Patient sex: M
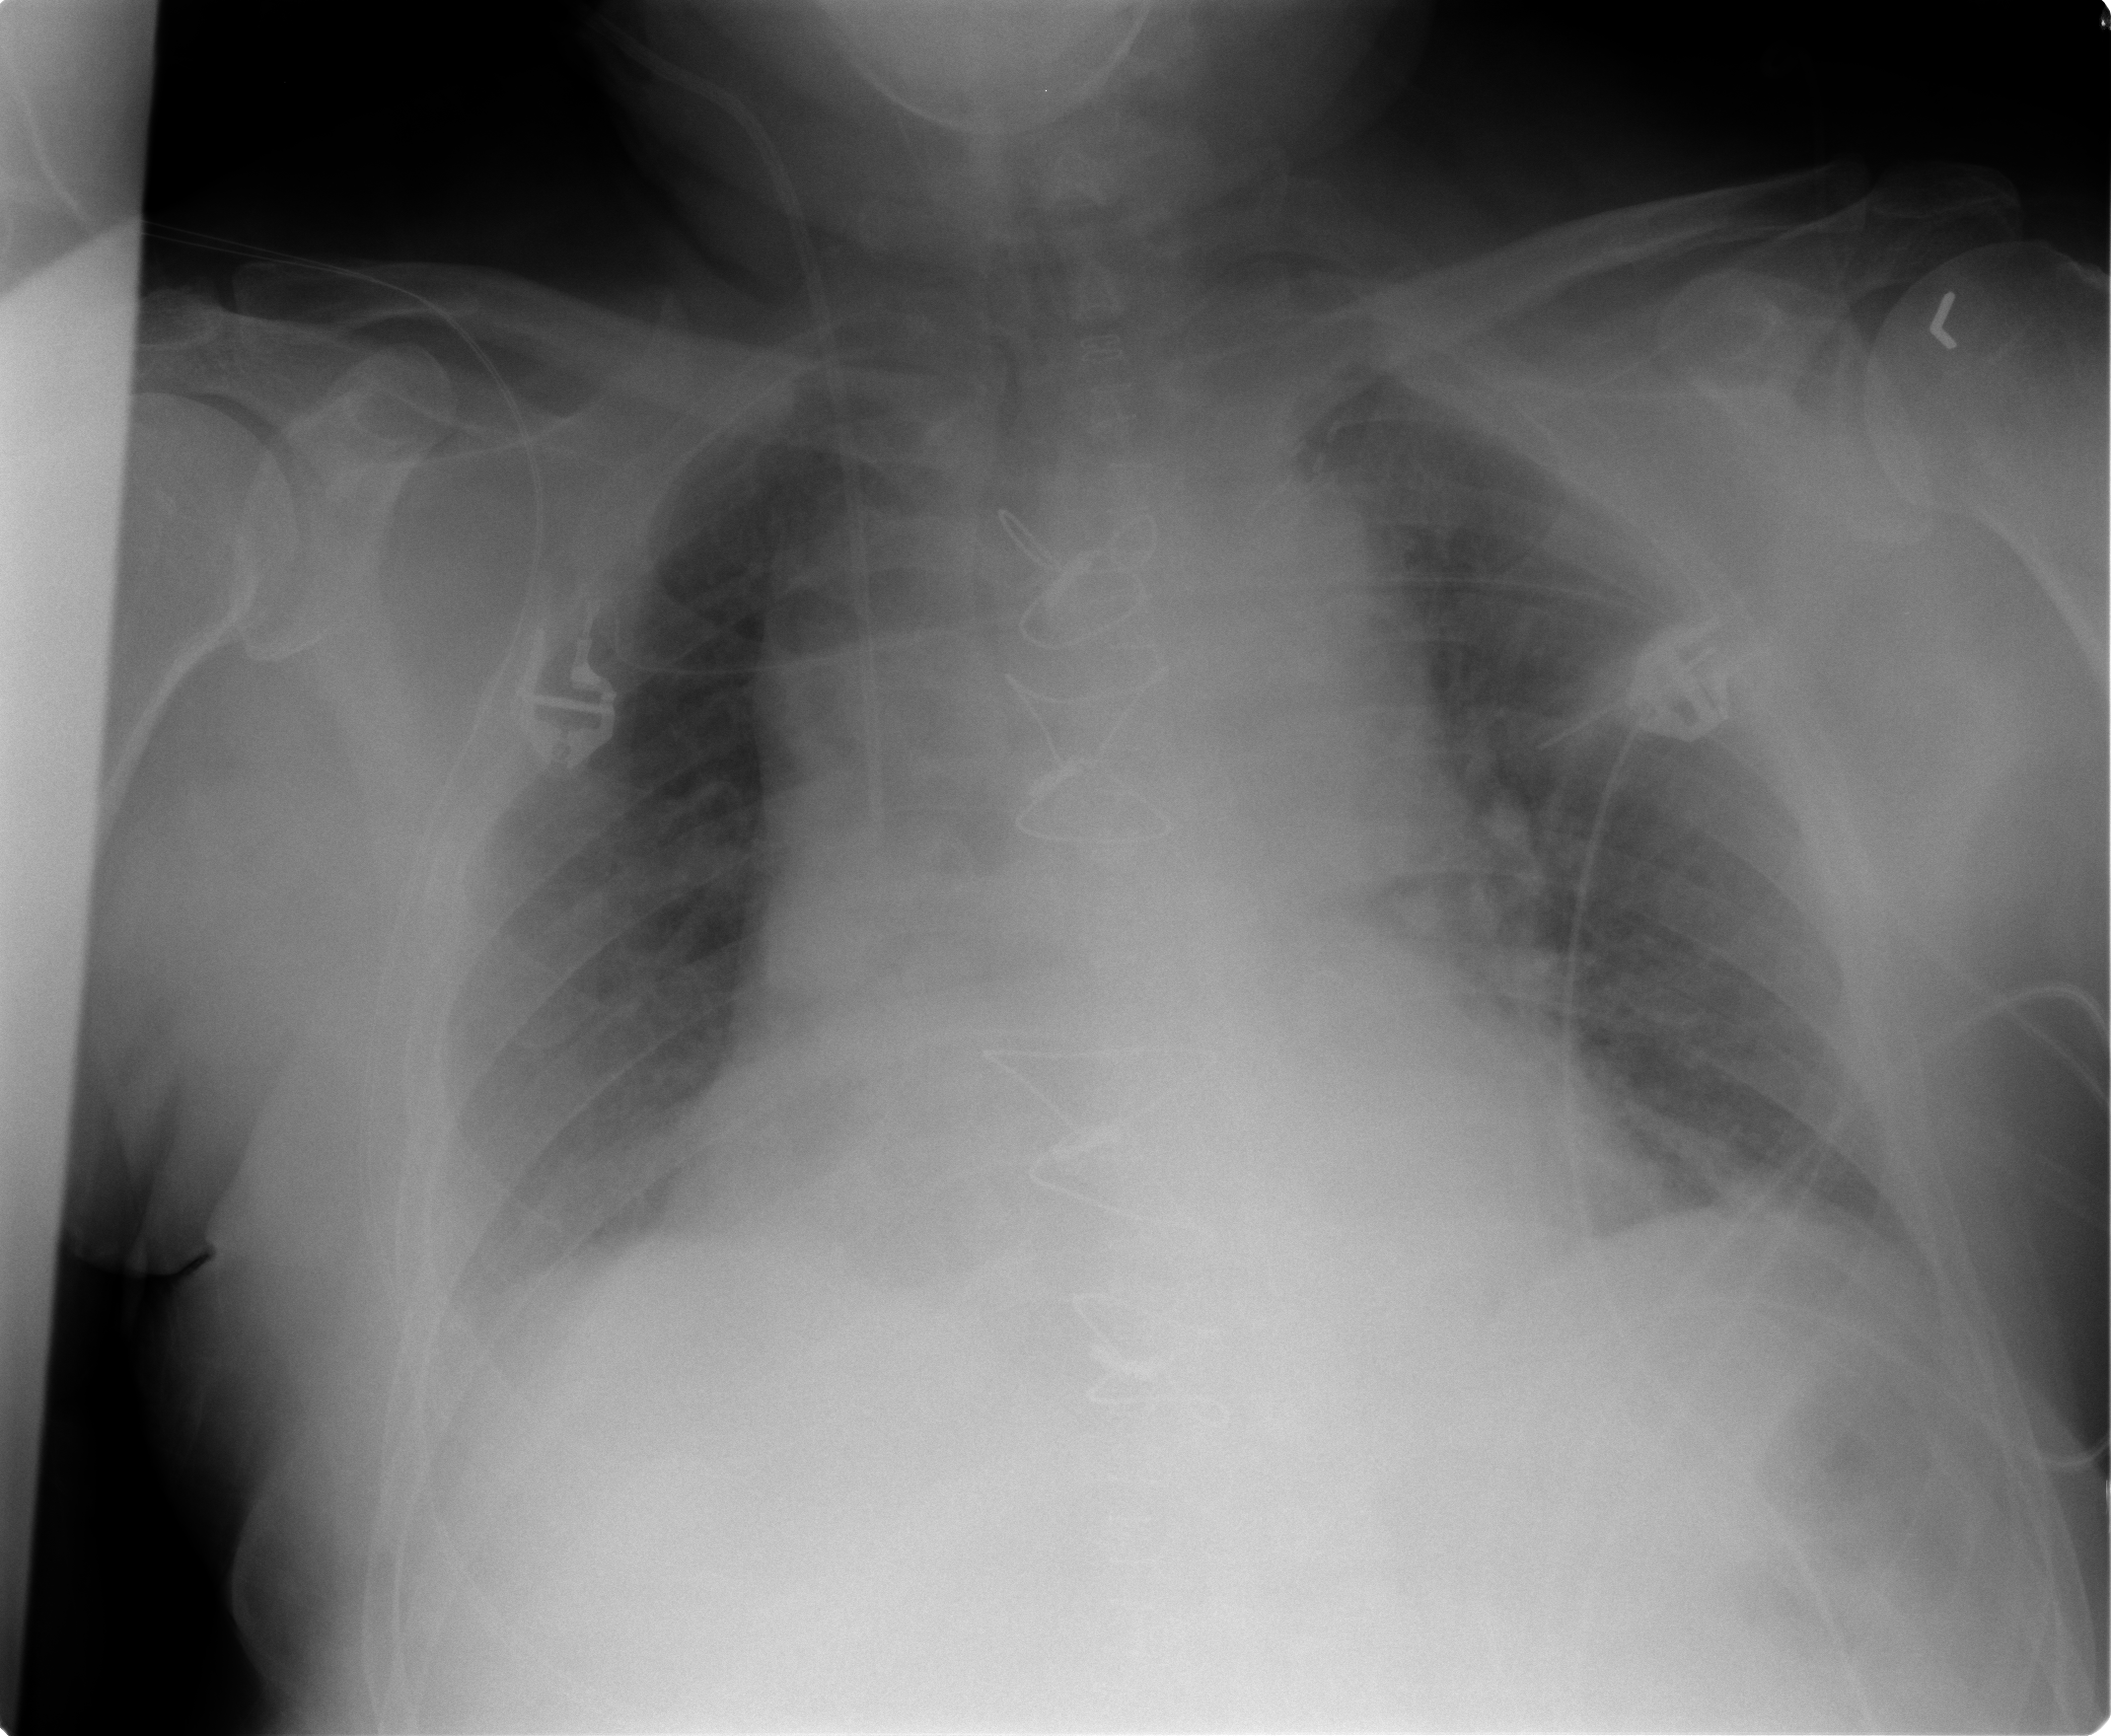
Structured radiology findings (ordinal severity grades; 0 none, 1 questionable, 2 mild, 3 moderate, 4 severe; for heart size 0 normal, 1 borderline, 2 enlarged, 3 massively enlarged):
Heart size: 2
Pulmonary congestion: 3
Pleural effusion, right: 1
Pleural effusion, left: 1
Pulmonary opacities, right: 2
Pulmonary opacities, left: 2
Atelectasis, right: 0
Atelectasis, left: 2